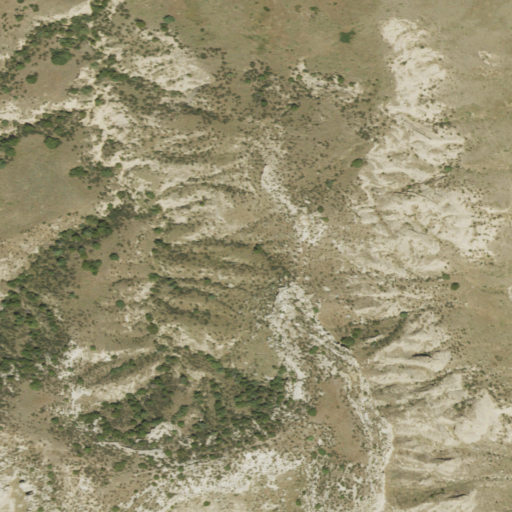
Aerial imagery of cliff(s) in Nebraska named Langs Point containing grassland, barren land, and evergreen forest